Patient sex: F
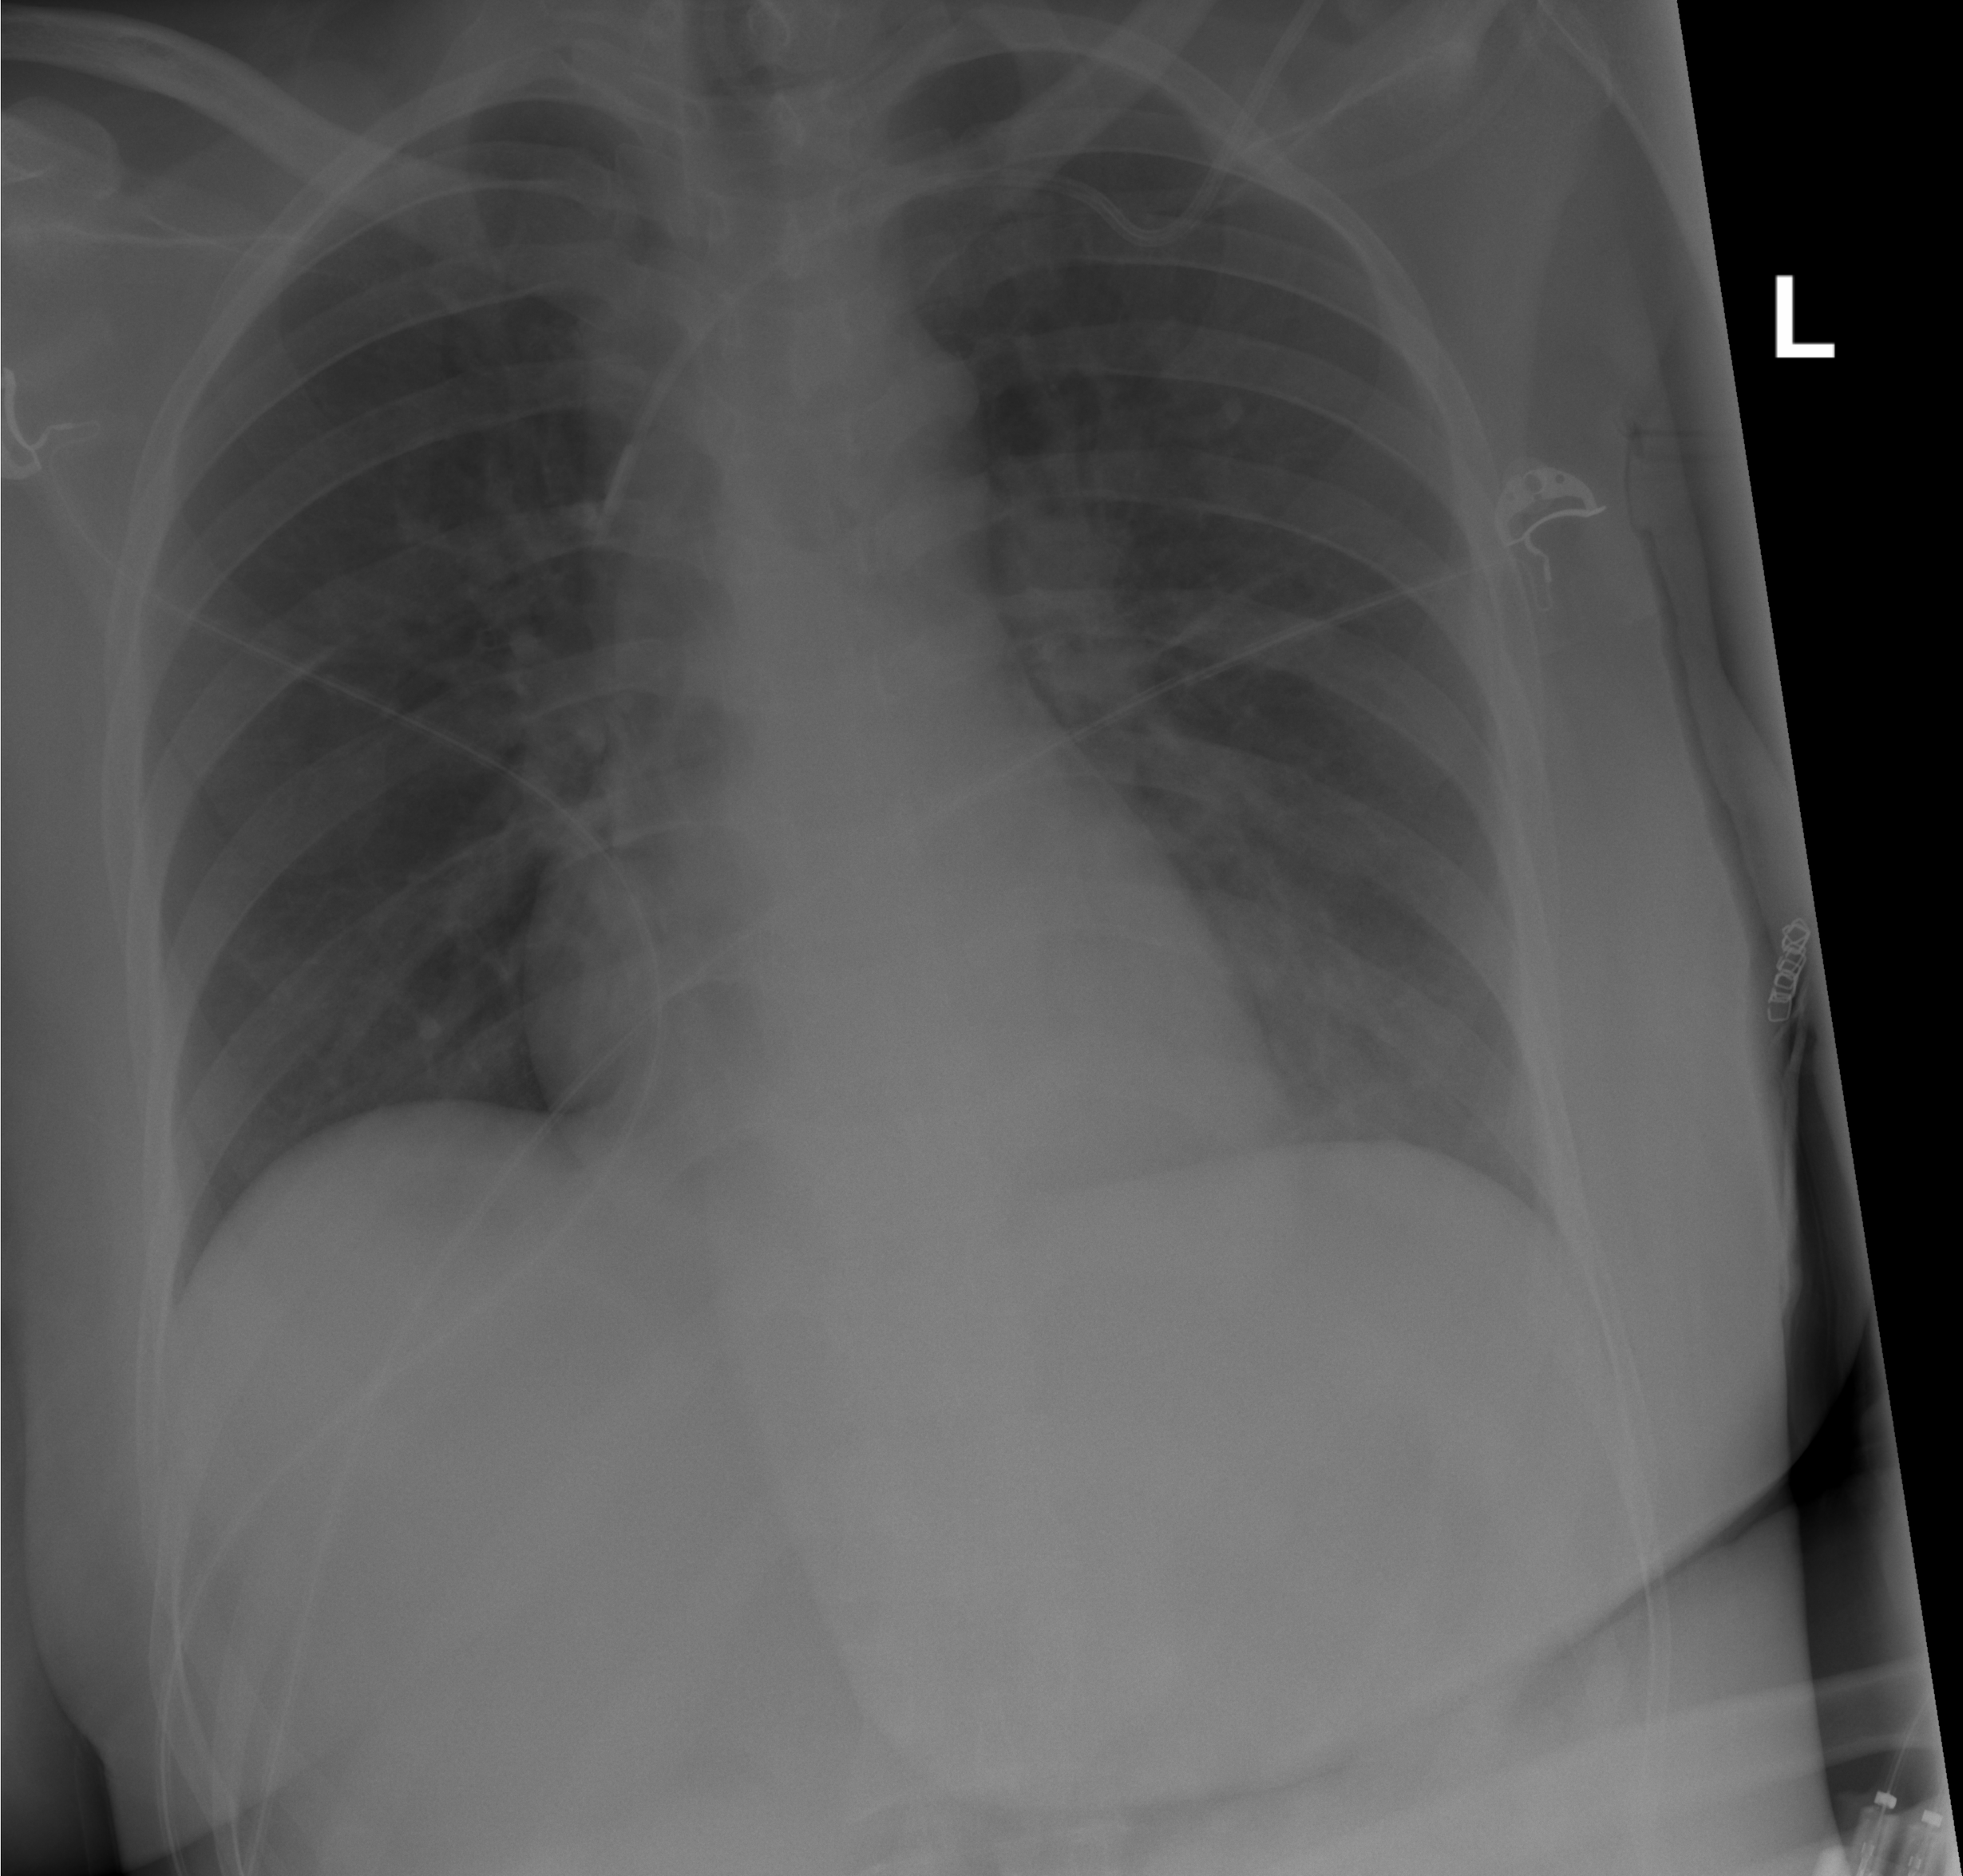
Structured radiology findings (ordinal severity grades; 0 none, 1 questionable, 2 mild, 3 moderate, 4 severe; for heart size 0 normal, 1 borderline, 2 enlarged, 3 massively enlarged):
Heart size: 0
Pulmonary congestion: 0
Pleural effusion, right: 0
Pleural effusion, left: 0
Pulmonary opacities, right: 0
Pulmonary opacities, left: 1
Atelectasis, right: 0
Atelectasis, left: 1